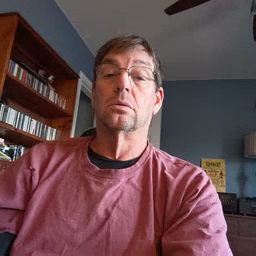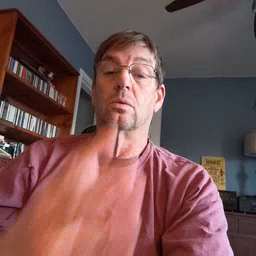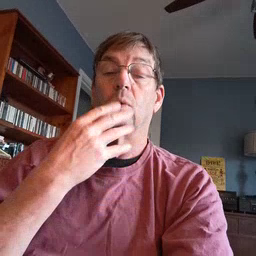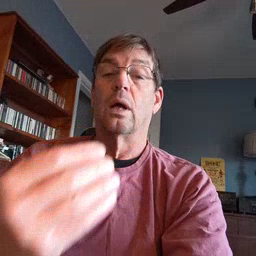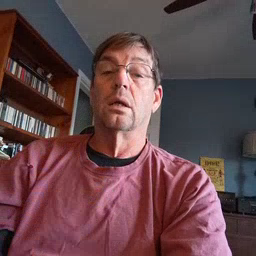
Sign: wet